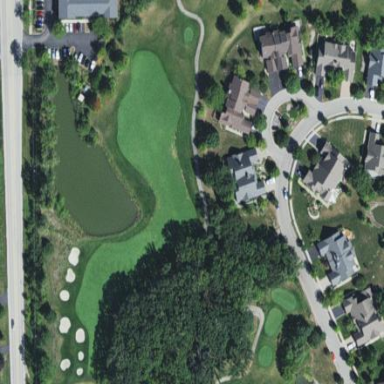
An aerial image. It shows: Grassy area designated as golf fairway.